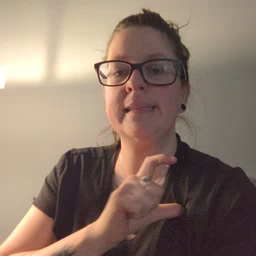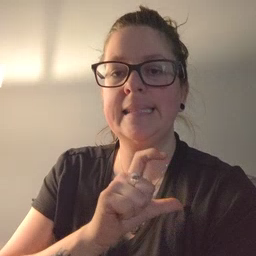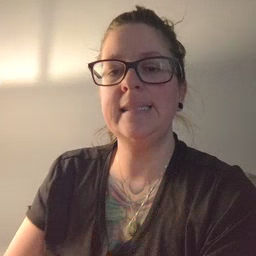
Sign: police